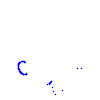
Particle: proton